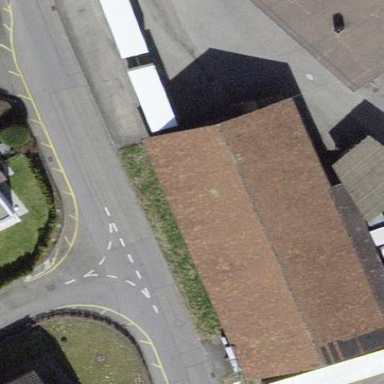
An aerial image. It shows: Building.